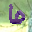
Label: 6